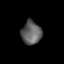
Tissue: lung
Cell type: Epithelial cells
Senescence score: 0.236
Nuclear area (px): 456
Mean DAPI intensity: 95.344